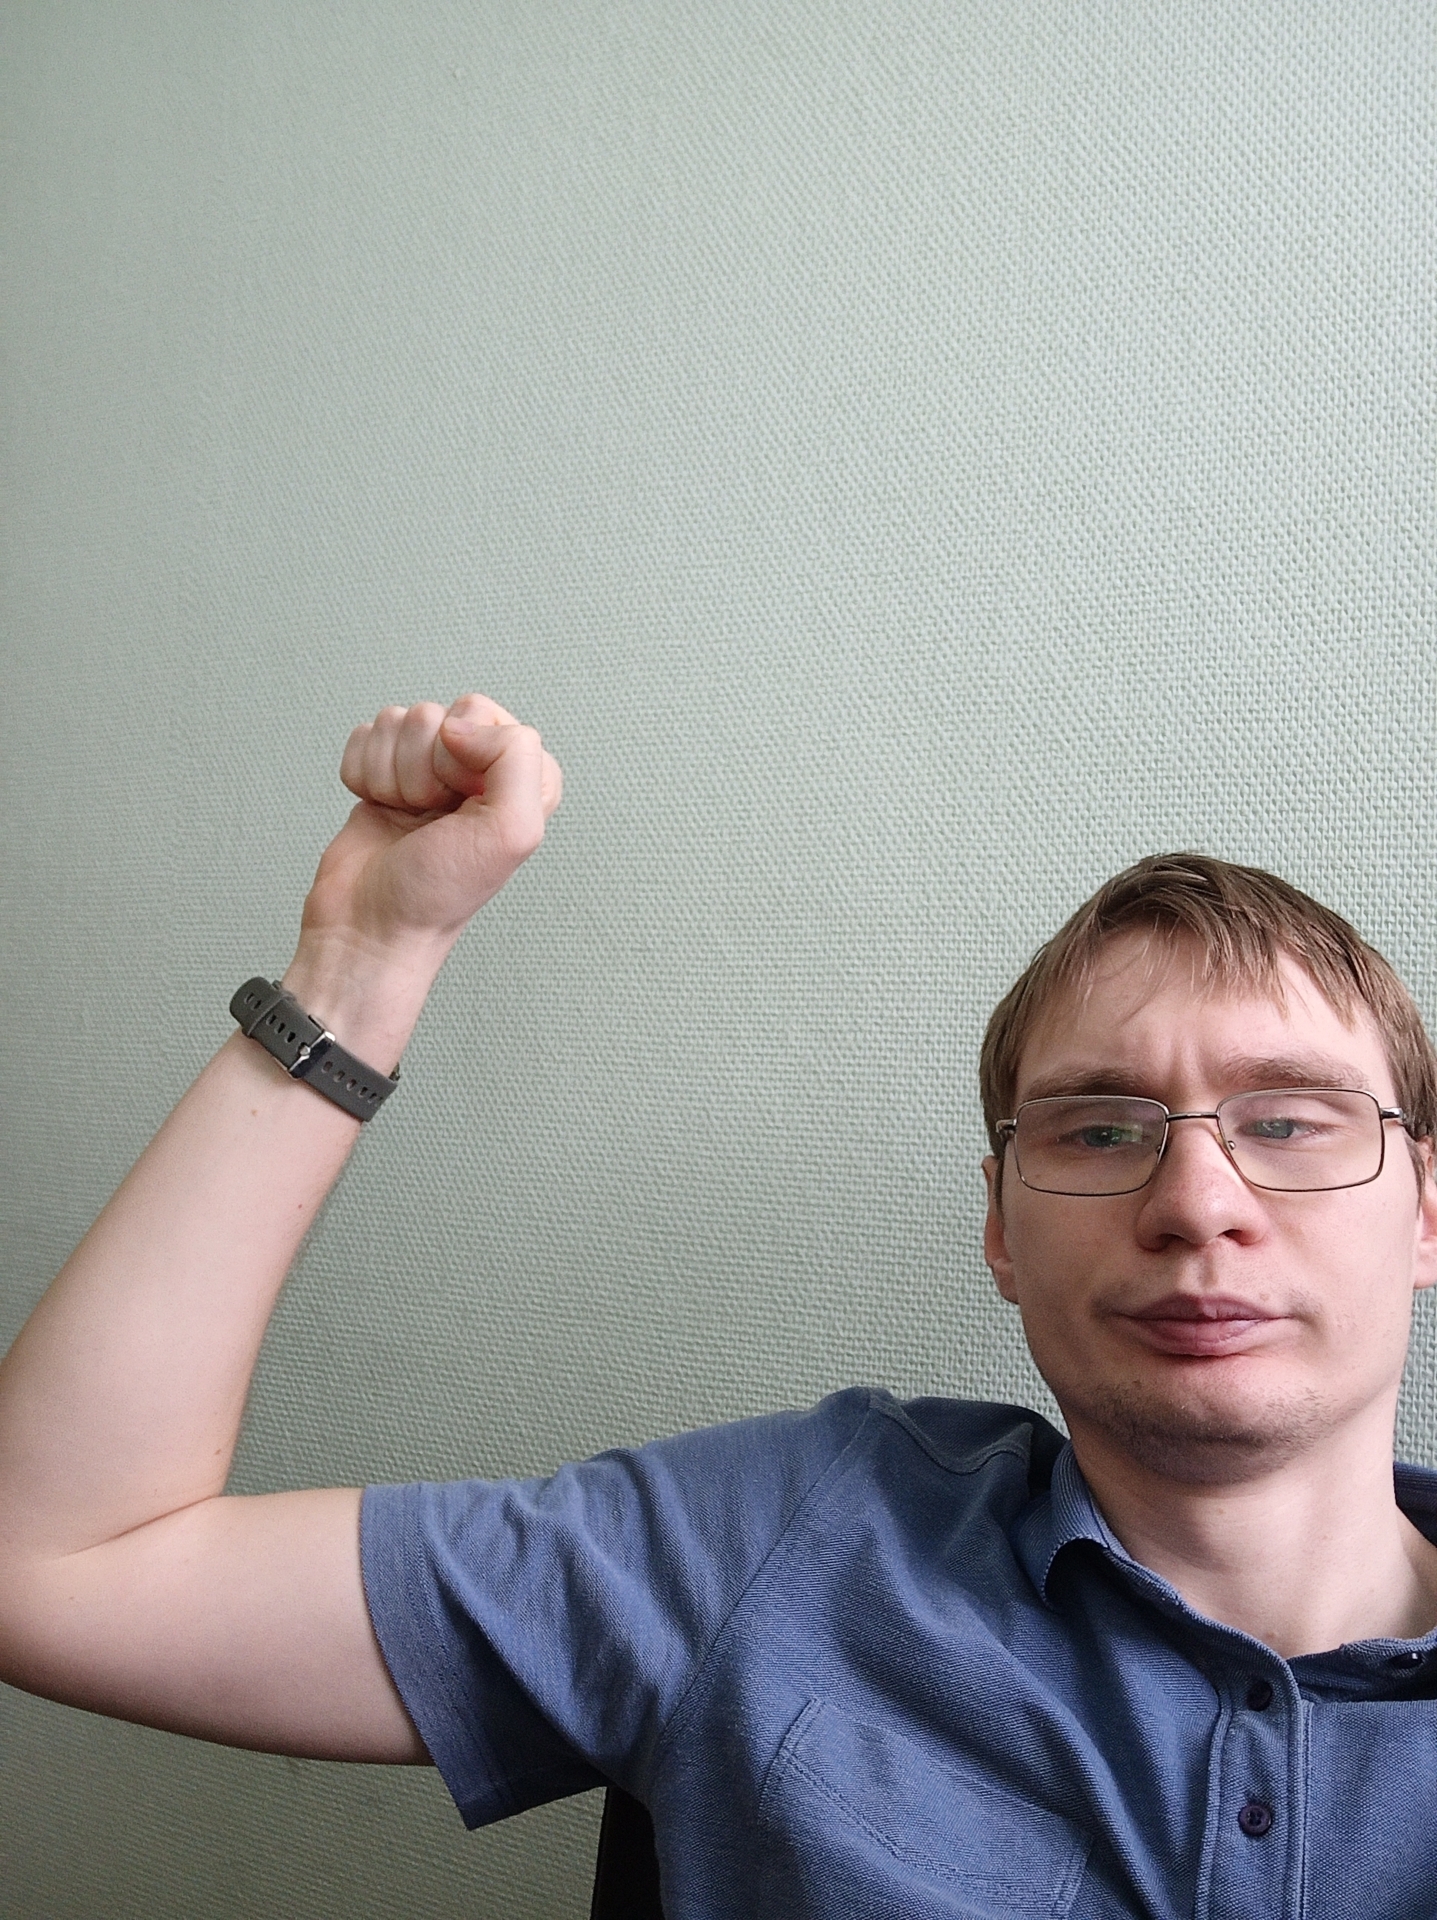
Label: clear